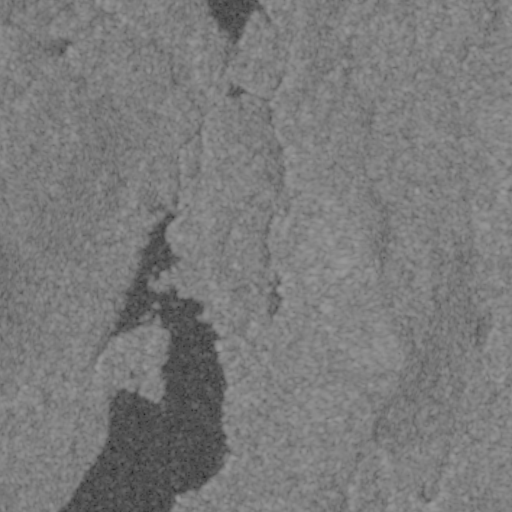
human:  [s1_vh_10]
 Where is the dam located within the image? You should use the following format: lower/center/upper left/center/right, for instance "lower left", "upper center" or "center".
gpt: The dam is located in the center of the image.
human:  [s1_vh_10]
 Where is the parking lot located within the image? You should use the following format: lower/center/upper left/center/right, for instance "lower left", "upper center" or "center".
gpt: The parking lot is located in the upper left of the image.
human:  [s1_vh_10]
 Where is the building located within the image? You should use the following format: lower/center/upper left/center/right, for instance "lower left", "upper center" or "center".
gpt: The building is located in the center left of the image.
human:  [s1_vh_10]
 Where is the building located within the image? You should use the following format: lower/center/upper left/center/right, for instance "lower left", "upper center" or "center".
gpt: The building is located in the center left of the image.
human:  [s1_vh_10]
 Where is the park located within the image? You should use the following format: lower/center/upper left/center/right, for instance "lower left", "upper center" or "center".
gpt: There is no park in the image.

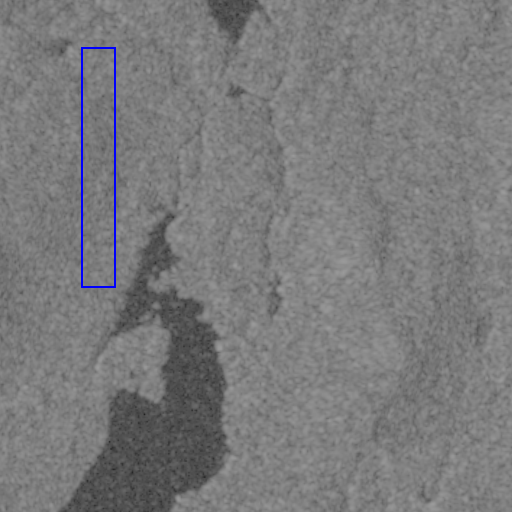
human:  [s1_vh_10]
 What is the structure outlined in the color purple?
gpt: There is no purple outline.
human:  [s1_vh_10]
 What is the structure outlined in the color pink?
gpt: There is no structure outlined in pink.